Question: We have an application that runs under .Net 3.5, and customers (it's freely available on our website) can download it.
In the installer, we check if the registry key "HKLM\SOFTWARE\Microsoft\NET Framework Setup\NDP\v3.5" exists, and if it doesn't, we install "DotNetFx35ClientSetup.exe /qb /norestart".
Under Windows 8, this installer prompts the user to know if he REALLY wants to install this feature that is needed by the software he's trying to run (you, know, just in case he wants to install software just to use some disk space) :

Obviously, as any of you who has worked with end user knows, when they see a popup, many of them reflex-click on anything that looks like "no" or "cancel", so the software doesn't work and they complain.
Do you know of any way to force the installation of .Net 3.5 under Windows 8, without prompting the user for this ?
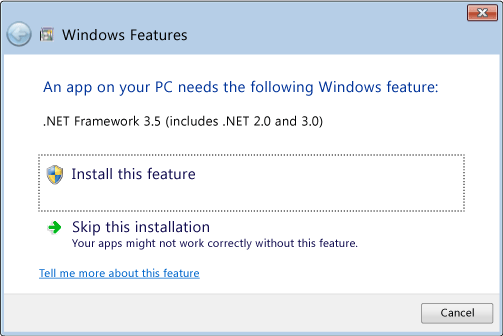
Answer: You can't use the 'DotNetFx35ClientSetup.exe' in Windows 8. In Windows 8 run this command to <URL>
'''
DISM /Online /Enable-Feature /FeatureName:NetFx3 /All /LimitAccess /Source:d:\sources\sxs
'''